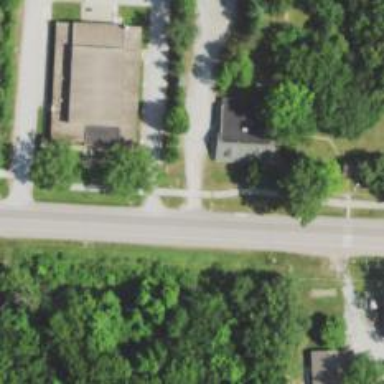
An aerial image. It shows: Driveway leading to service road.